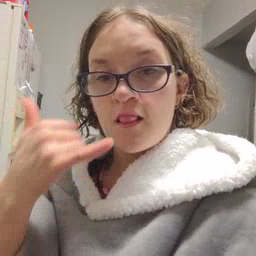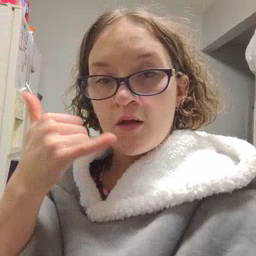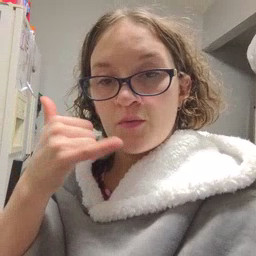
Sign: yellow